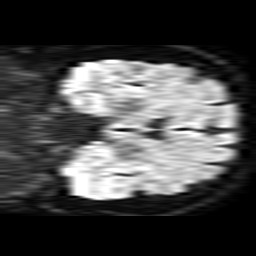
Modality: TRACE
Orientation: coronal
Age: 56
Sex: female
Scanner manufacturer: philips
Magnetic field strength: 1.5 T
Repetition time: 3.501 s
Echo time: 0.09255 s